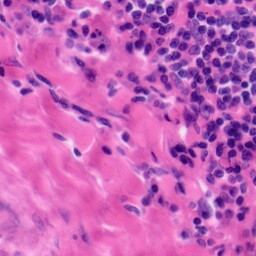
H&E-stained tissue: Tonsil